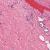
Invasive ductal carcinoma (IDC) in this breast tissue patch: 0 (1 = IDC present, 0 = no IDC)